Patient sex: M
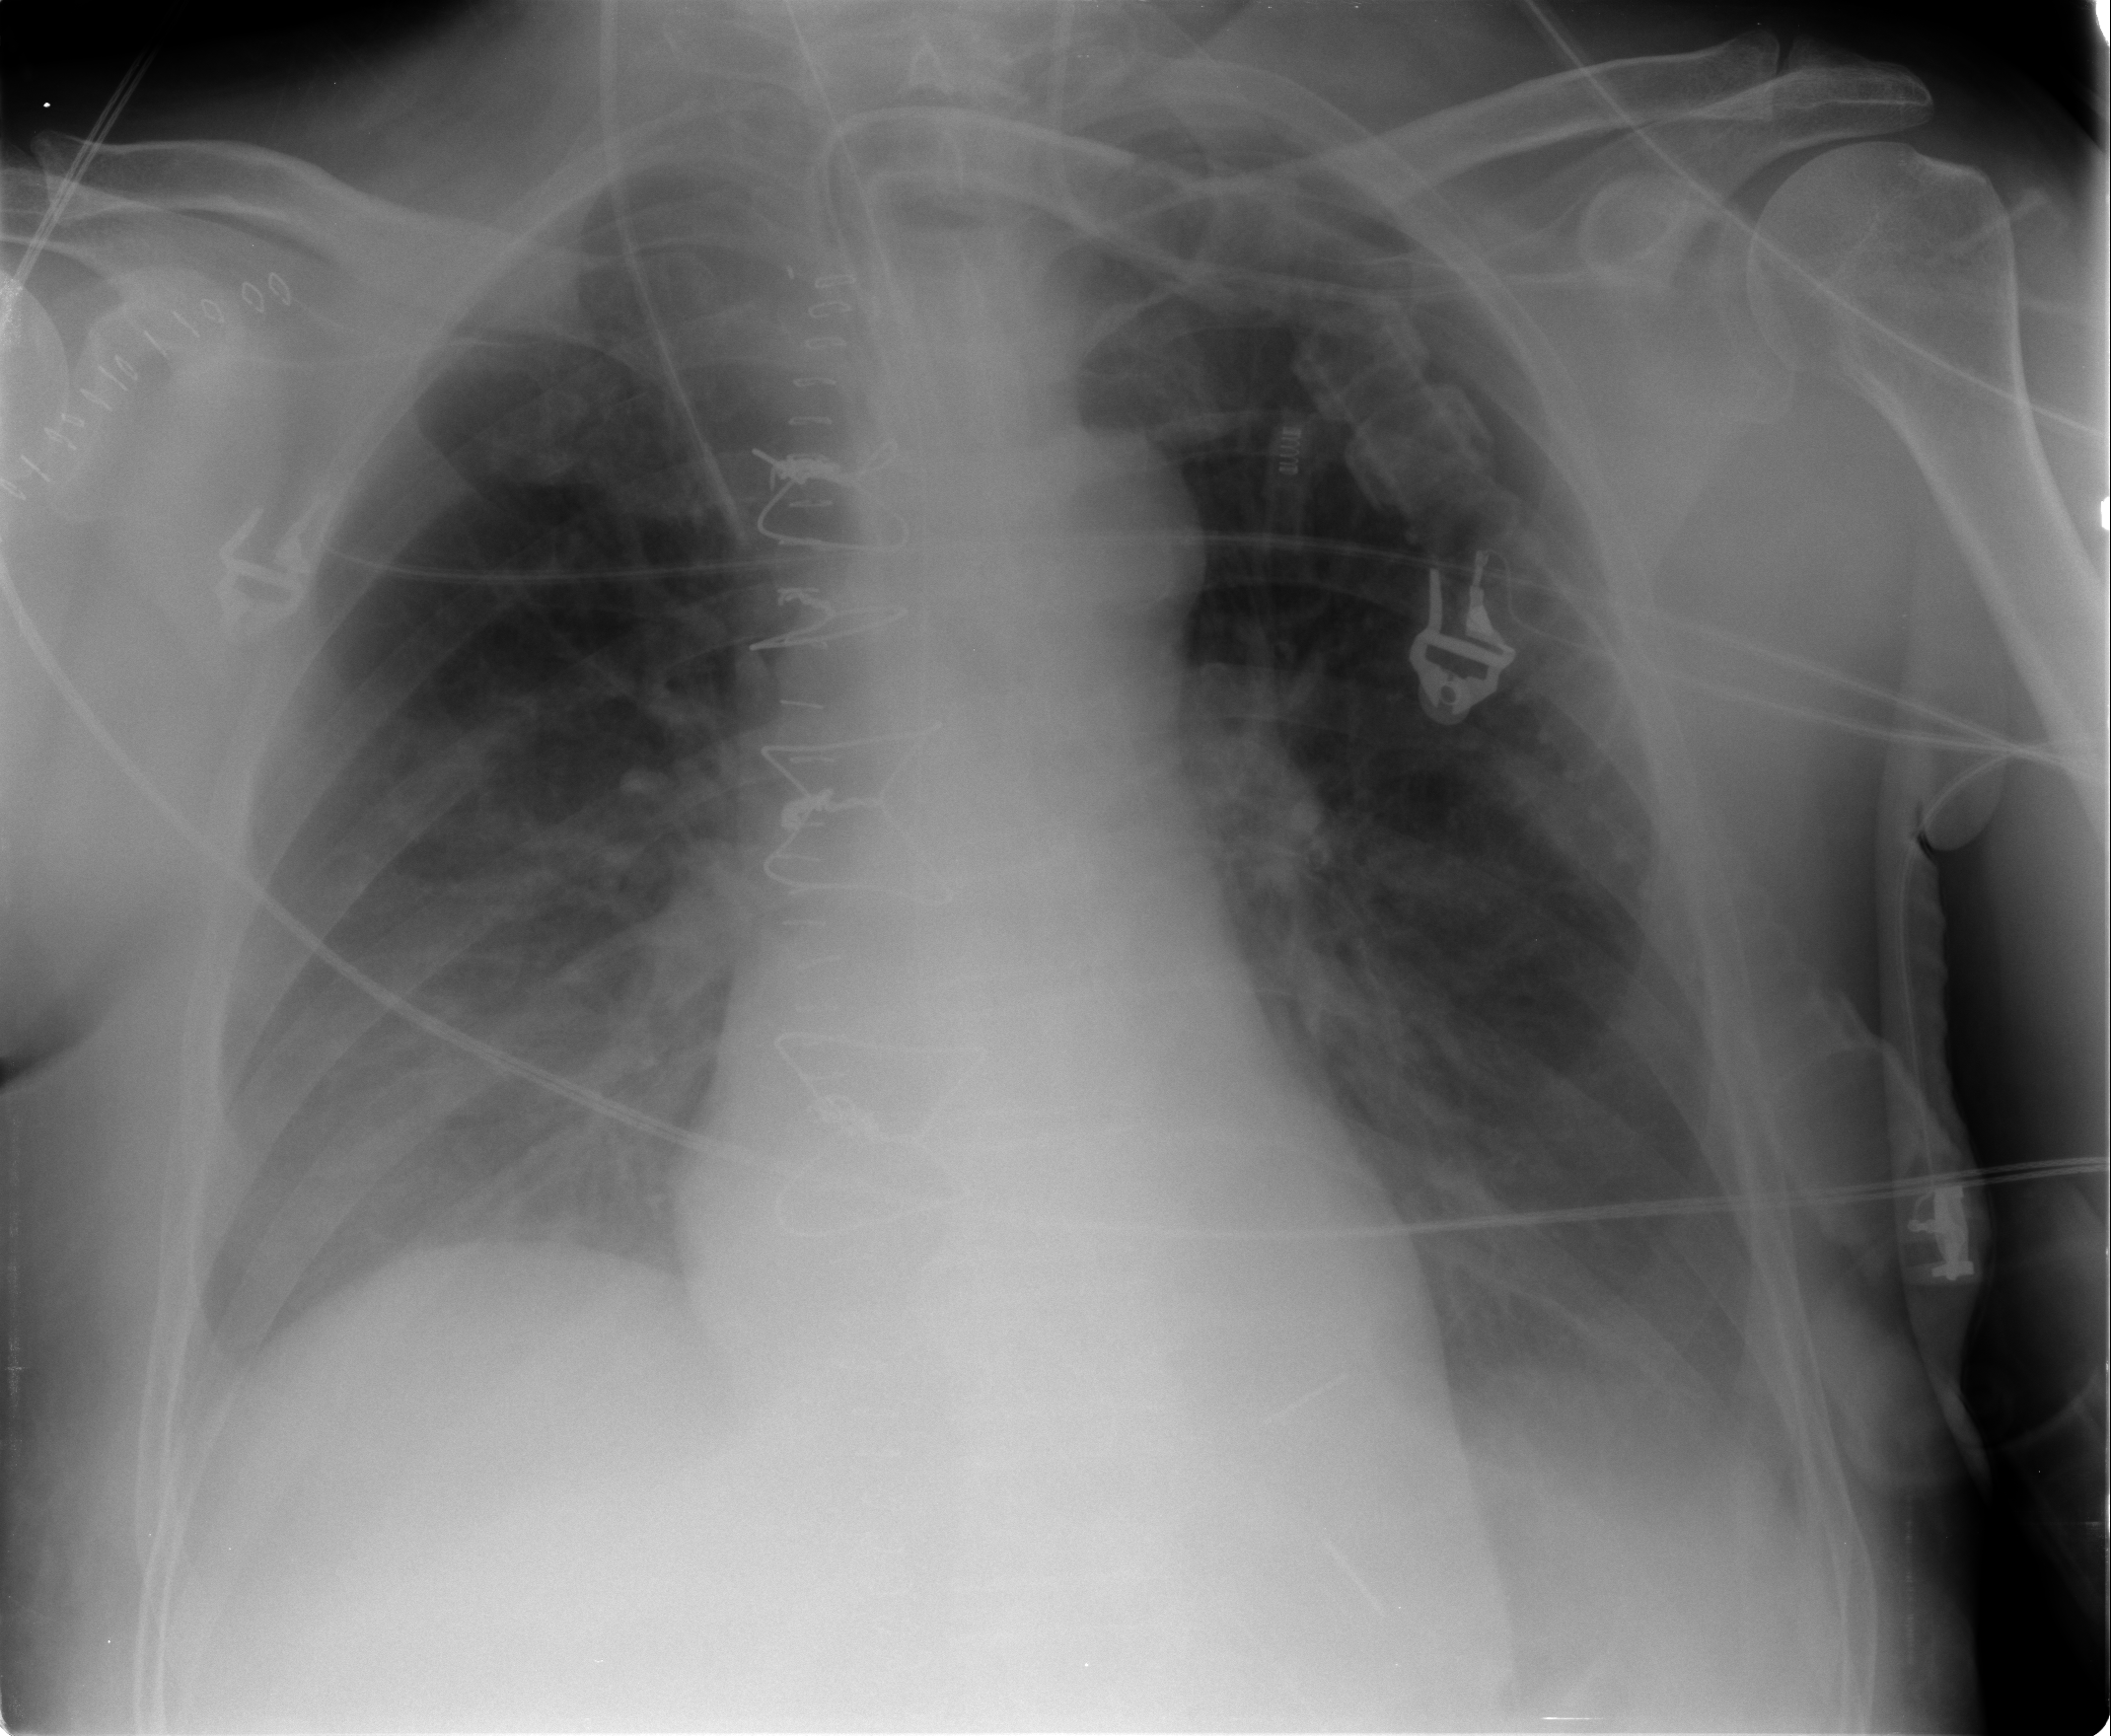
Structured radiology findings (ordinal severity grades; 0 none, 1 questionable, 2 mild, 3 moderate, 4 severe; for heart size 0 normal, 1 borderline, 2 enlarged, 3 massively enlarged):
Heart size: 0
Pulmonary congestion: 2
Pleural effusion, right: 0
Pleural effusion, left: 1
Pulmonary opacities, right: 0
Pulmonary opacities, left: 0
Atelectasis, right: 2
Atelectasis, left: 1